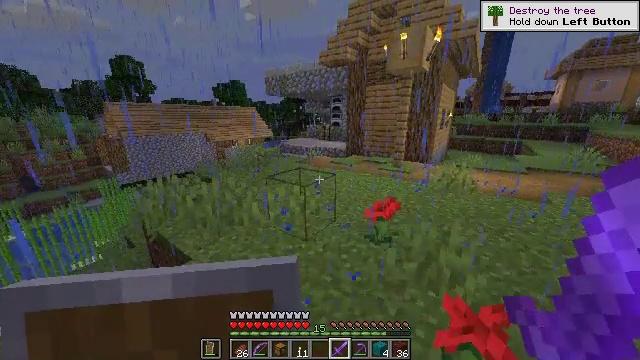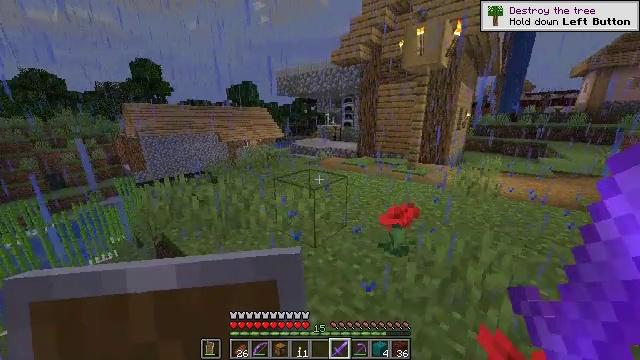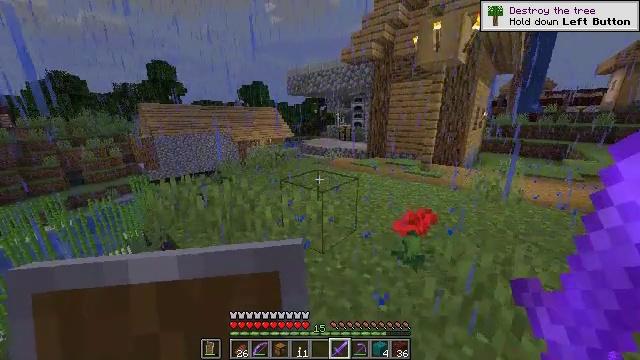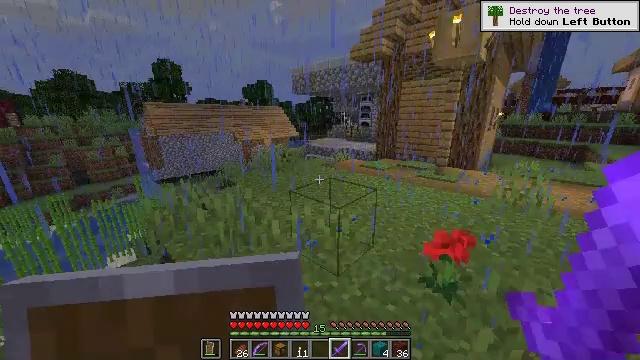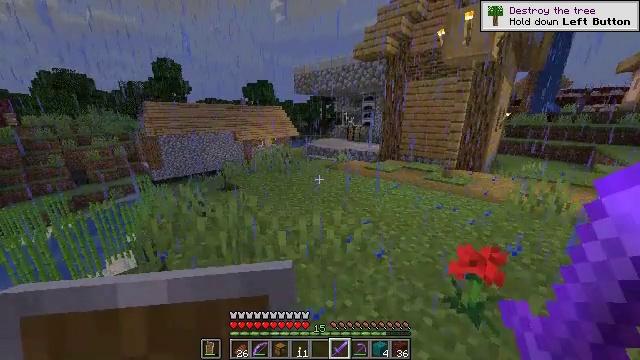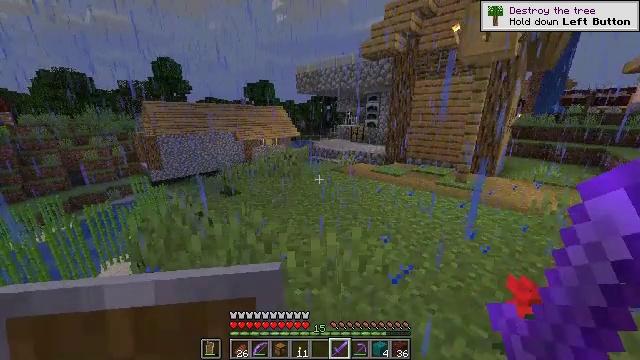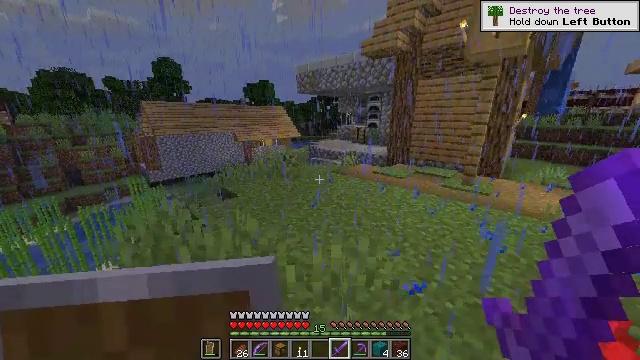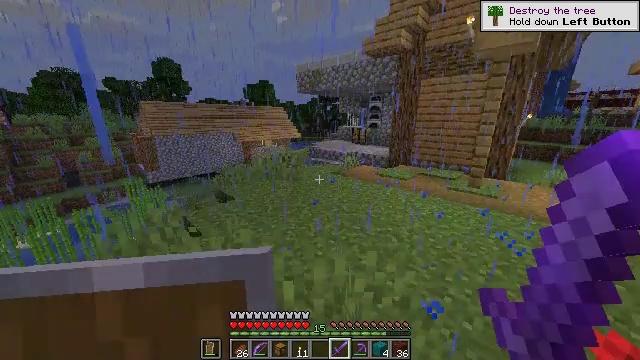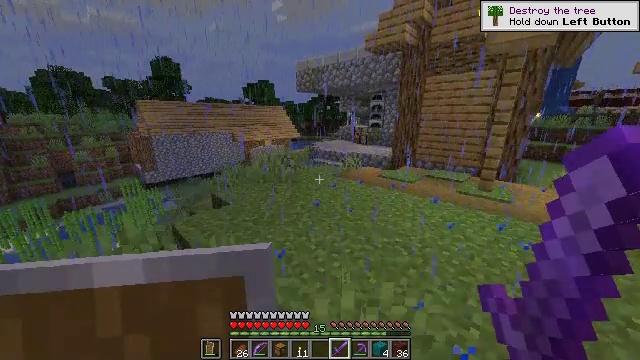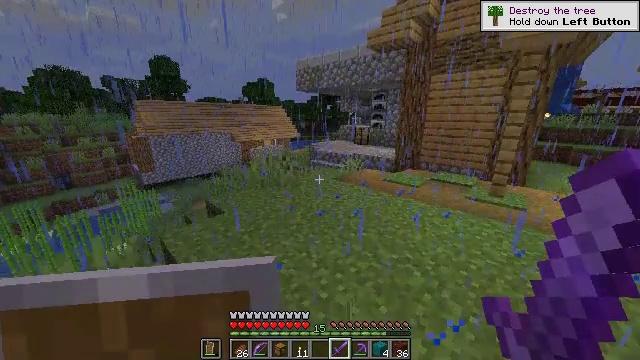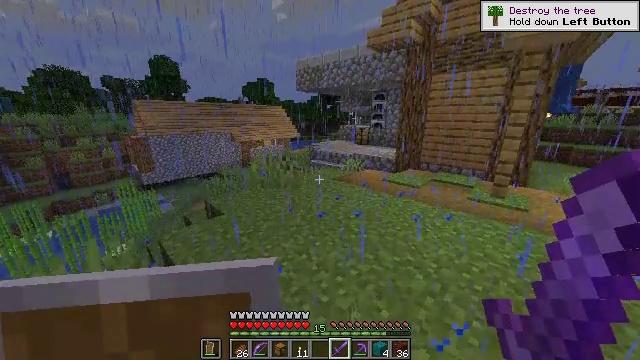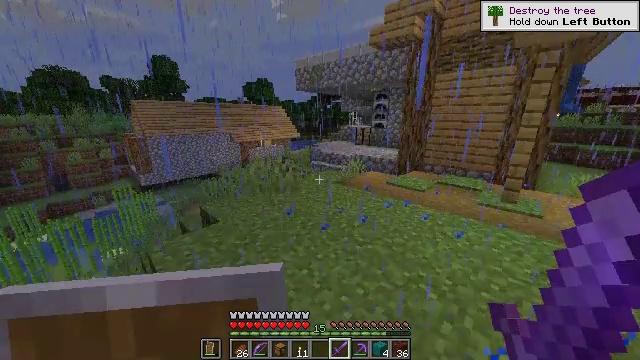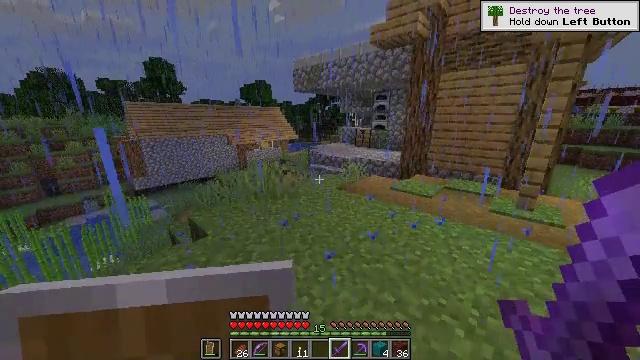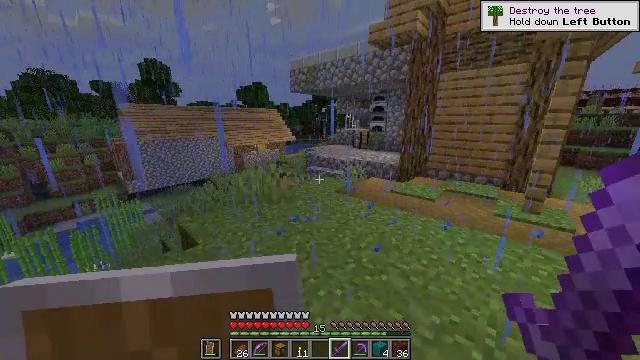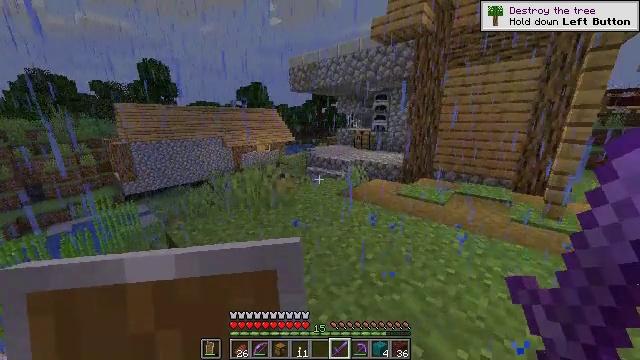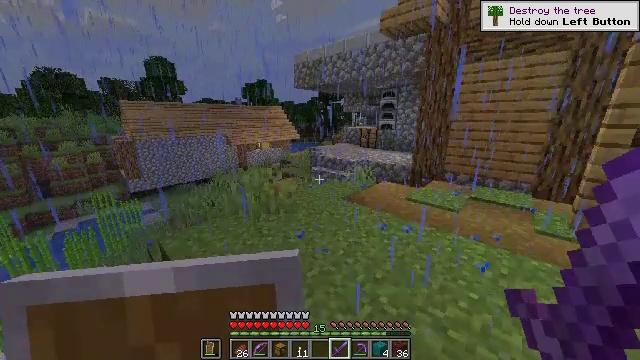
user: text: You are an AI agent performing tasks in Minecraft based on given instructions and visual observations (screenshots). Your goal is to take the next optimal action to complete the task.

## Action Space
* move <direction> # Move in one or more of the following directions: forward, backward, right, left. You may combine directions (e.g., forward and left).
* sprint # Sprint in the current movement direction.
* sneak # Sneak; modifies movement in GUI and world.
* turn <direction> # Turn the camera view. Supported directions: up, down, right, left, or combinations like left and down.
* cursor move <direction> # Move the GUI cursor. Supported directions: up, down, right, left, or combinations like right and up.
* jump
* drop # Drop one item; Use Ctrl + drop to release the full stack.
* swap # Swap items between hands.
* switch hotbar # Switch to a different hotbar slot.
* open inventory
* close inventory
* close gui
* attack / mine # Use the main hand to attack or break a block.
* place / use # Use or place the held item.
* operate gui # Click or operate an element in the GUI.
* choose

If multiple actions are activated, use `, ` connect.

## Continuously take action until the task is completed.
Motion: motion action
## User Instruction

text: Open the crafting table to make an ender eye.
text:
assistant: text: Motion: move forward, turn left
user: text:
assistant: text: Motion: move forward and move left, turn left
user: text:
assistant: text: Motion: move forward and move left, turn left
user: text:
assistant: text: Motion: move forward and move left
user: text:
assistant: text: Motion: move forward
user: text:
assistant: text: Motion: move forward
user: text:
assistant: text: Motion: move forward
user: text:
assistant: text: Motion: move forward
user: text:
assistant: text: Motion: move forward
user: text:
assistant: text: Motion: move forward
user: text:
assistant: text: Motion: move forward
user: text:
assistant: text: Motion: move forward
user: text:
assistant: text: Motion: move forward
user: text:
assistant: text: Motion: move forward
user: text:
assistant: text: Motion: move forward, turn left
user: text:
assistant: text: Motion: move forward
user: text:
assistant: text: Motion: move forward
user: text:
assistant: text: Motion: move forward
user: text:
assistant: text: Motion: move forward
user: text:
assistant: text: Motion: move forward
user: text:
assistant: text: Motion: move forward
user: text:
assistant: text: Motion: move forward
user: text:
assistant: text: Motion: move forward
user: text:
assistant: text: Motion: move forward
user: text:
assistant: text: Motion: move forward
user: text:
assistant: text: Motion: move forward and move left
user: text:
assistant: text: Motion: move forward and move left
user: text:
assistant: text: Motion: move forward and move left
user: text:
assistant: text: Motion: move forward, turn right and down
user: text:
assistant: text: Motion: move forward, turn right